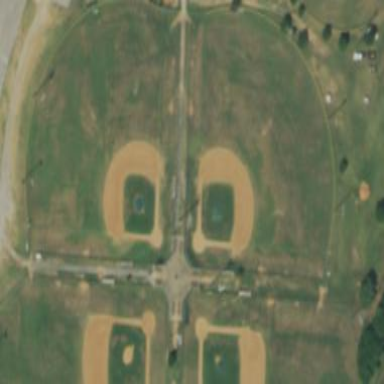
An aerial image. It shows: Baseball pitch for leisure and sports activities.